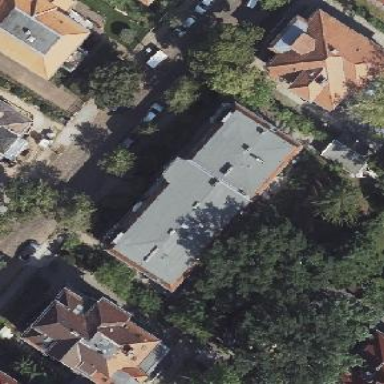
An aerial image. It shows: Quadruple saltbox roof shape on apartment building.